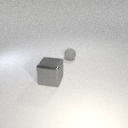
large gray metal cube to the left of small gray rubber sphere